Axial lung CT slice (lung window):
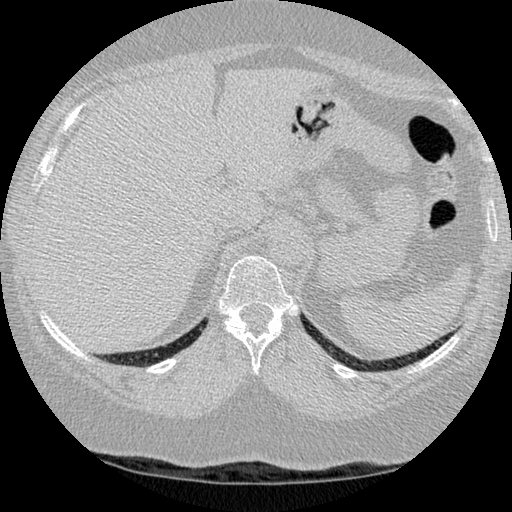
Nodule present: no